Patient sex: M
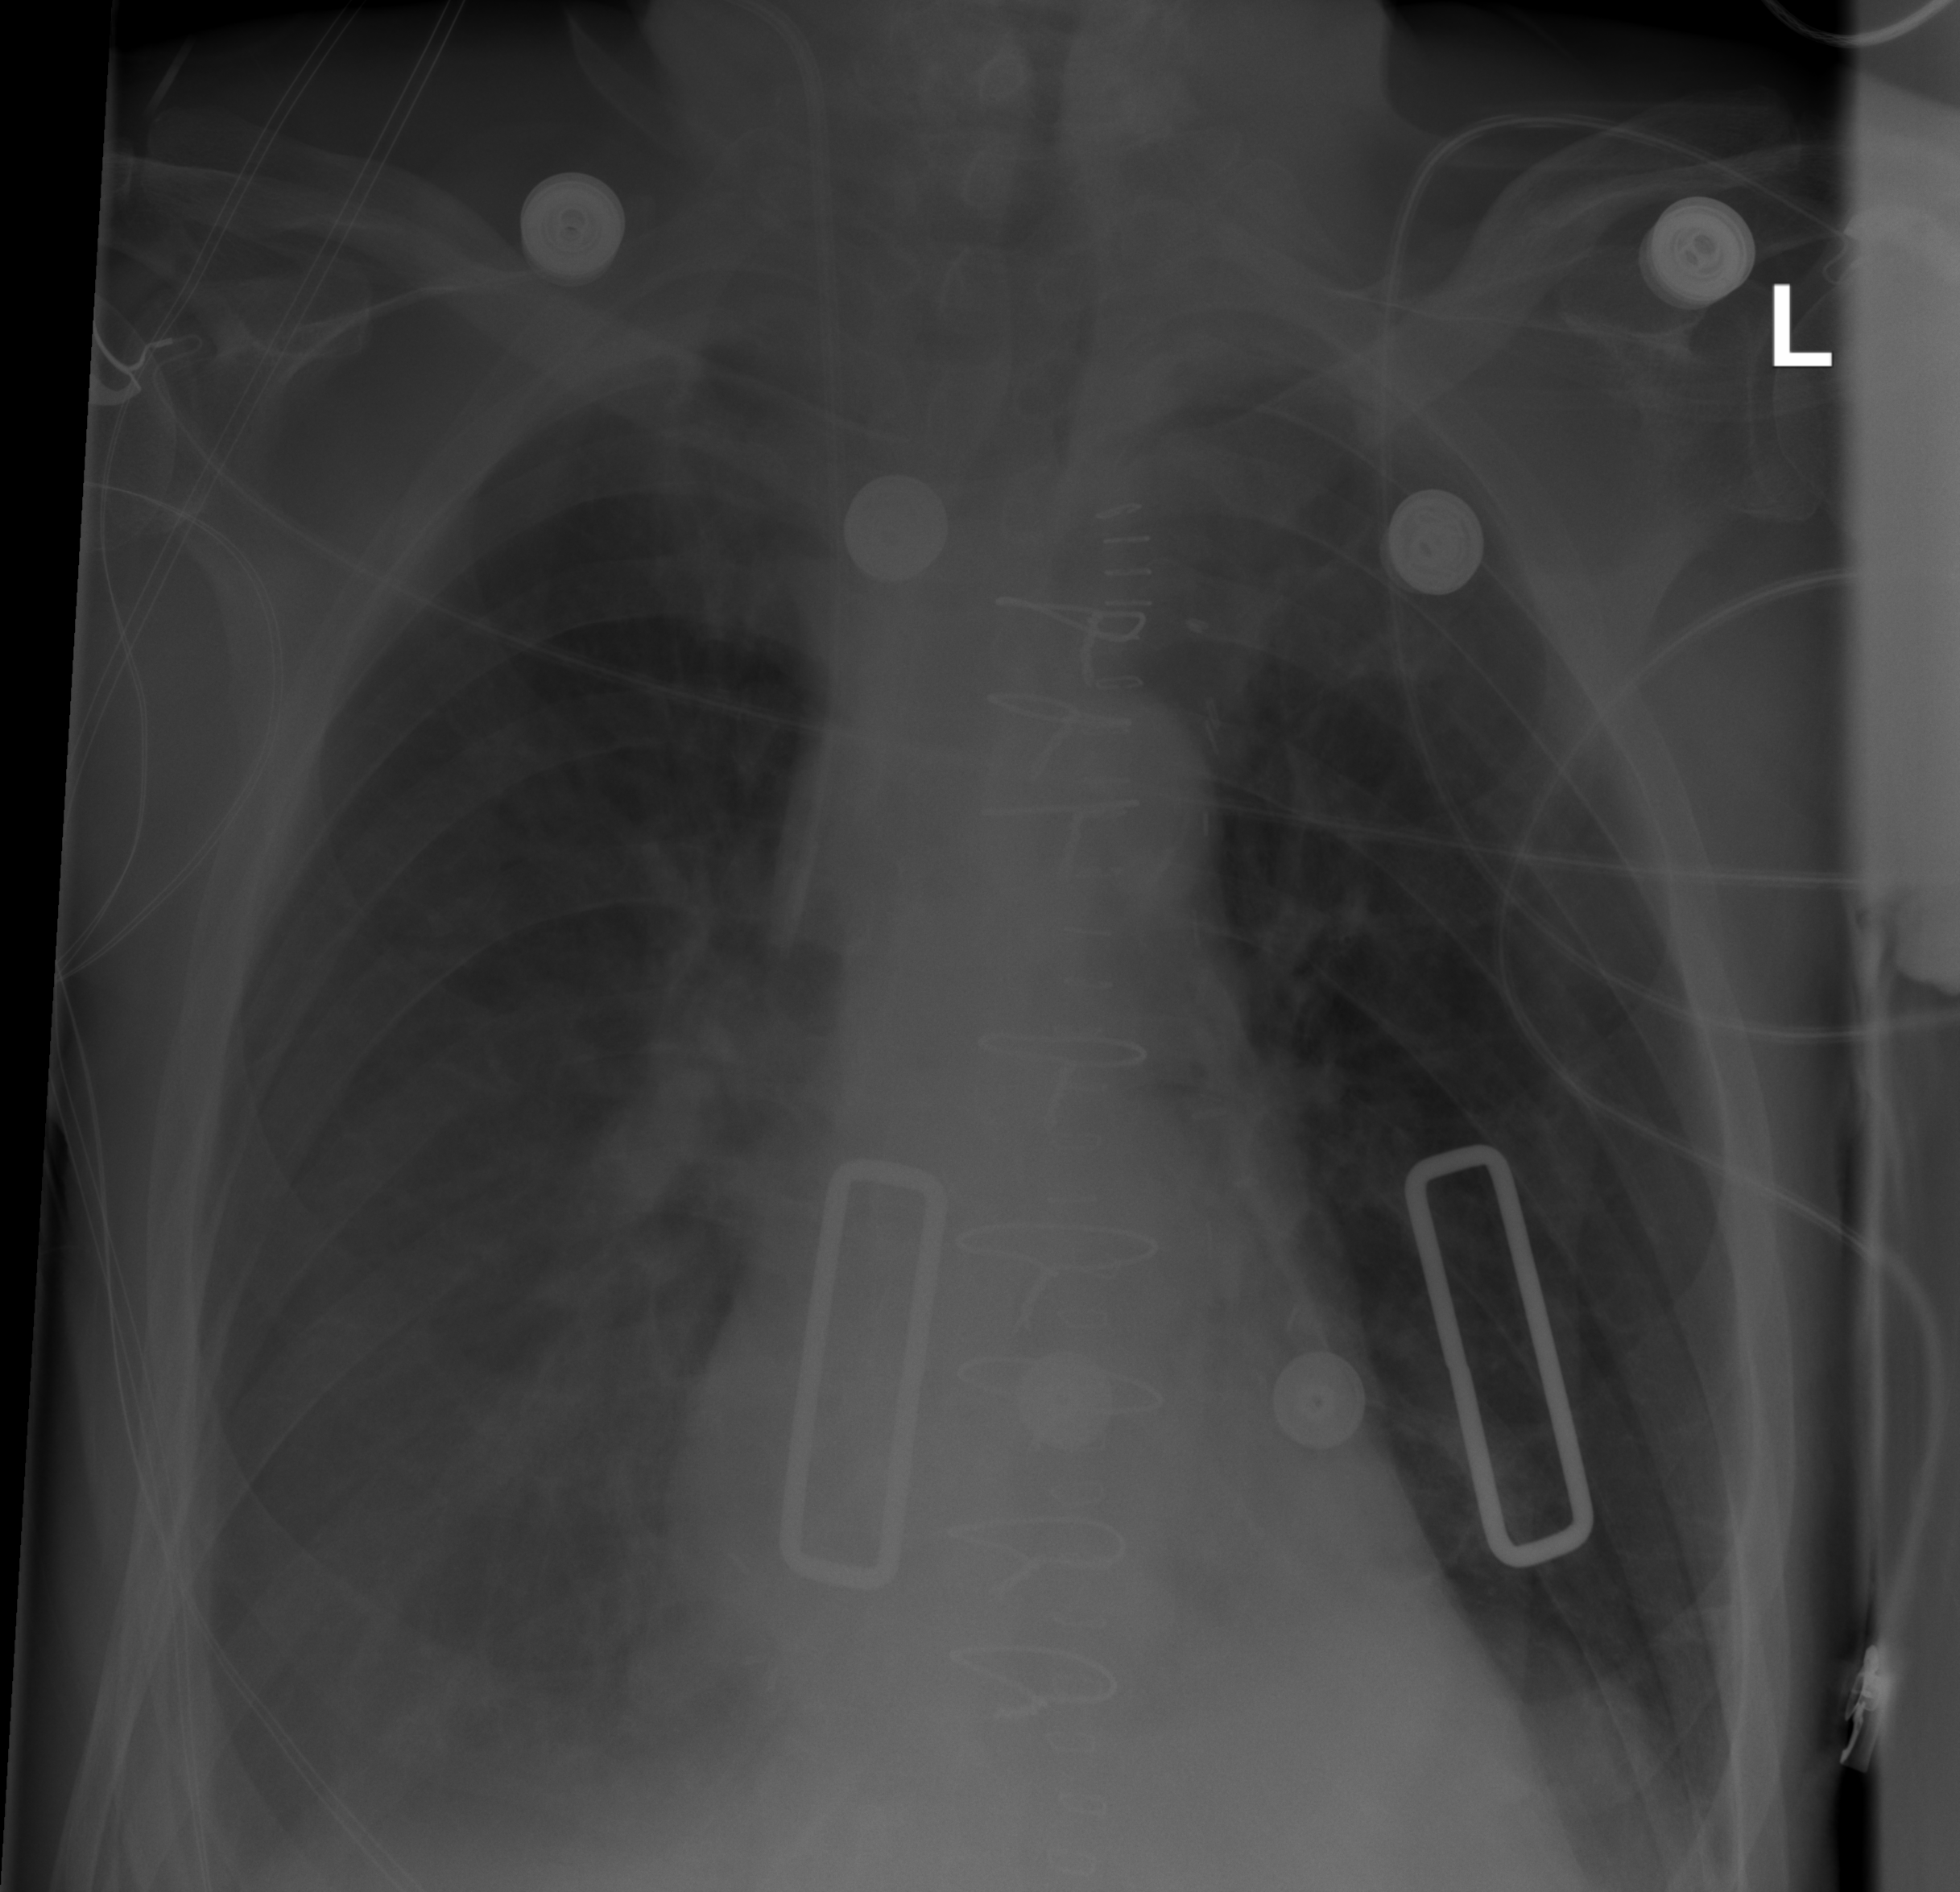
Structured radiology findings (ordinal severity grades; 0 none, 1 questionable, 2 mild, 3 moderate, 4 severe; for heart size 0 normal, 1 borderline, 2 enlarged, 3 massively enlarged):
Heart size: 0
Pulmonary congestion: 2
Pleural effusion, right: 2
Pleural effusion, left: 0
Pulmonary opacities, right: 2
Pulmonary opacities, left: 0
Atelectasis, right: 0
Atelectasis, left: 0